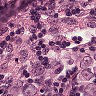
Metastatic tissue present: yes